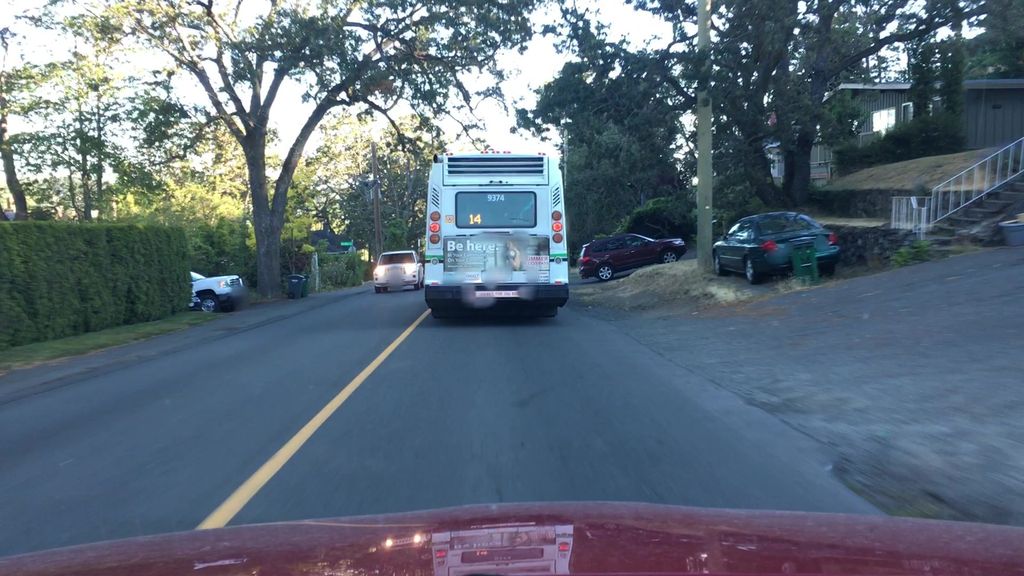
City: victoria